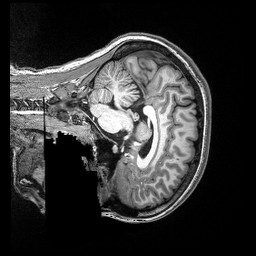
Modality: T1w
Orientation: sagittal
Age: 20
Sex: female
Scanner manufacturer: siemens
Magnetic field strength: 3 T
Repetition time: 2.53 s
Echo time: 0.0033 s